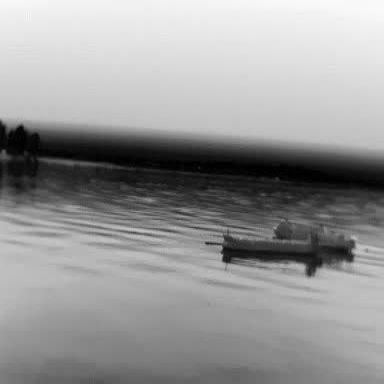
There is a liner in the infrared image.